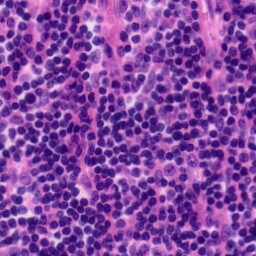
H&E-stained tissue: Tonsil